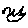
Label: bird